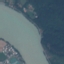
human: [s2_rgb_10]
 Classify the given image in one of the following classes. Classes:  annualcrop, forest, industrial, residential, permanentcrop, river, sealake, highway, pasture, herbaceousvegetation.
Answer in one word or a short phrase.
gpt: River